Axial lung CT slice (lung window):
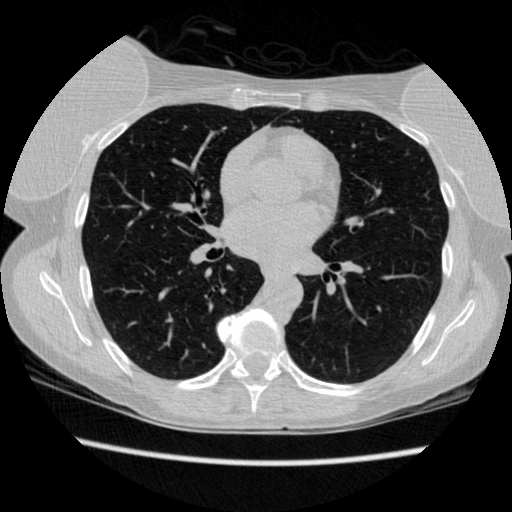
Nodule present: no